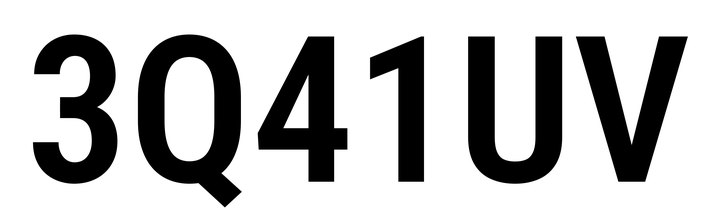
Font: Roboto_Condensed_SemiBold